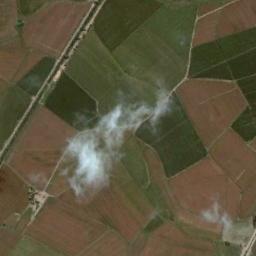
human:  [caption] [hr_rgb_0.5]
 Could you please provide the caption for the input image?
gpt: A thin cloud of thin clouds floated in the air .

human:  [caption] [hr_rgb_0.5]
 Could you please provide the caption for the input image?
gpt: The white cloud is above bare and green farmland .

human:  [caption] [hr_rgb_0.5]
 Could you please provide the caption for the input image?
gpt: Sparse white clouds on brown and green intersecting fields .

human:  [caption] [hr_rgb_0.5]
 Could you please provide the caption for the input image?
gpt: The cumulus clouds are located above the khaki and green farmland .

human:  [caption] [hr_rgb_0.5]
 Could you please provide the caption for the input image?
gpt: A few gauzy clouds over some farmlands .